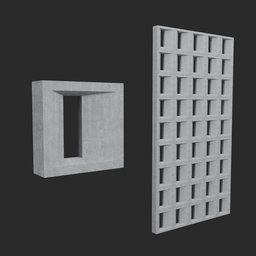
Label: architecture